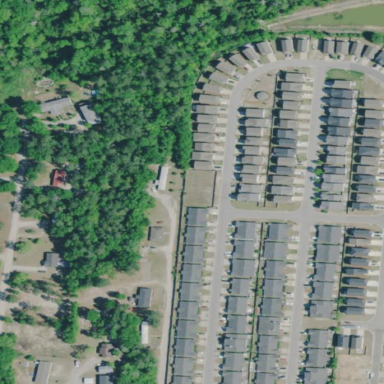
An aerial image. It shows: Residential area in subdivision.